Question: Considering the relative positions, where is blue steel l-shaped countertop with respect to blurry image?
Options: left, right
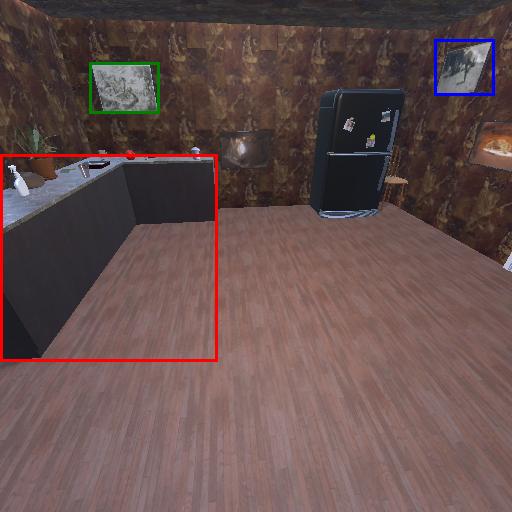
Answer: left